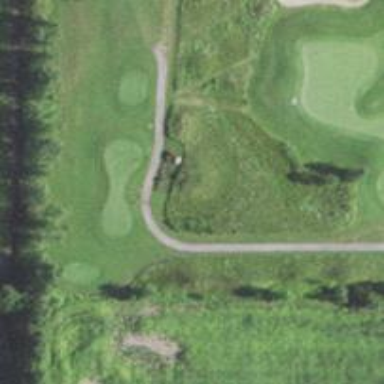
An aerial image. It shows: Pathway for golfing.